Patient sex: M
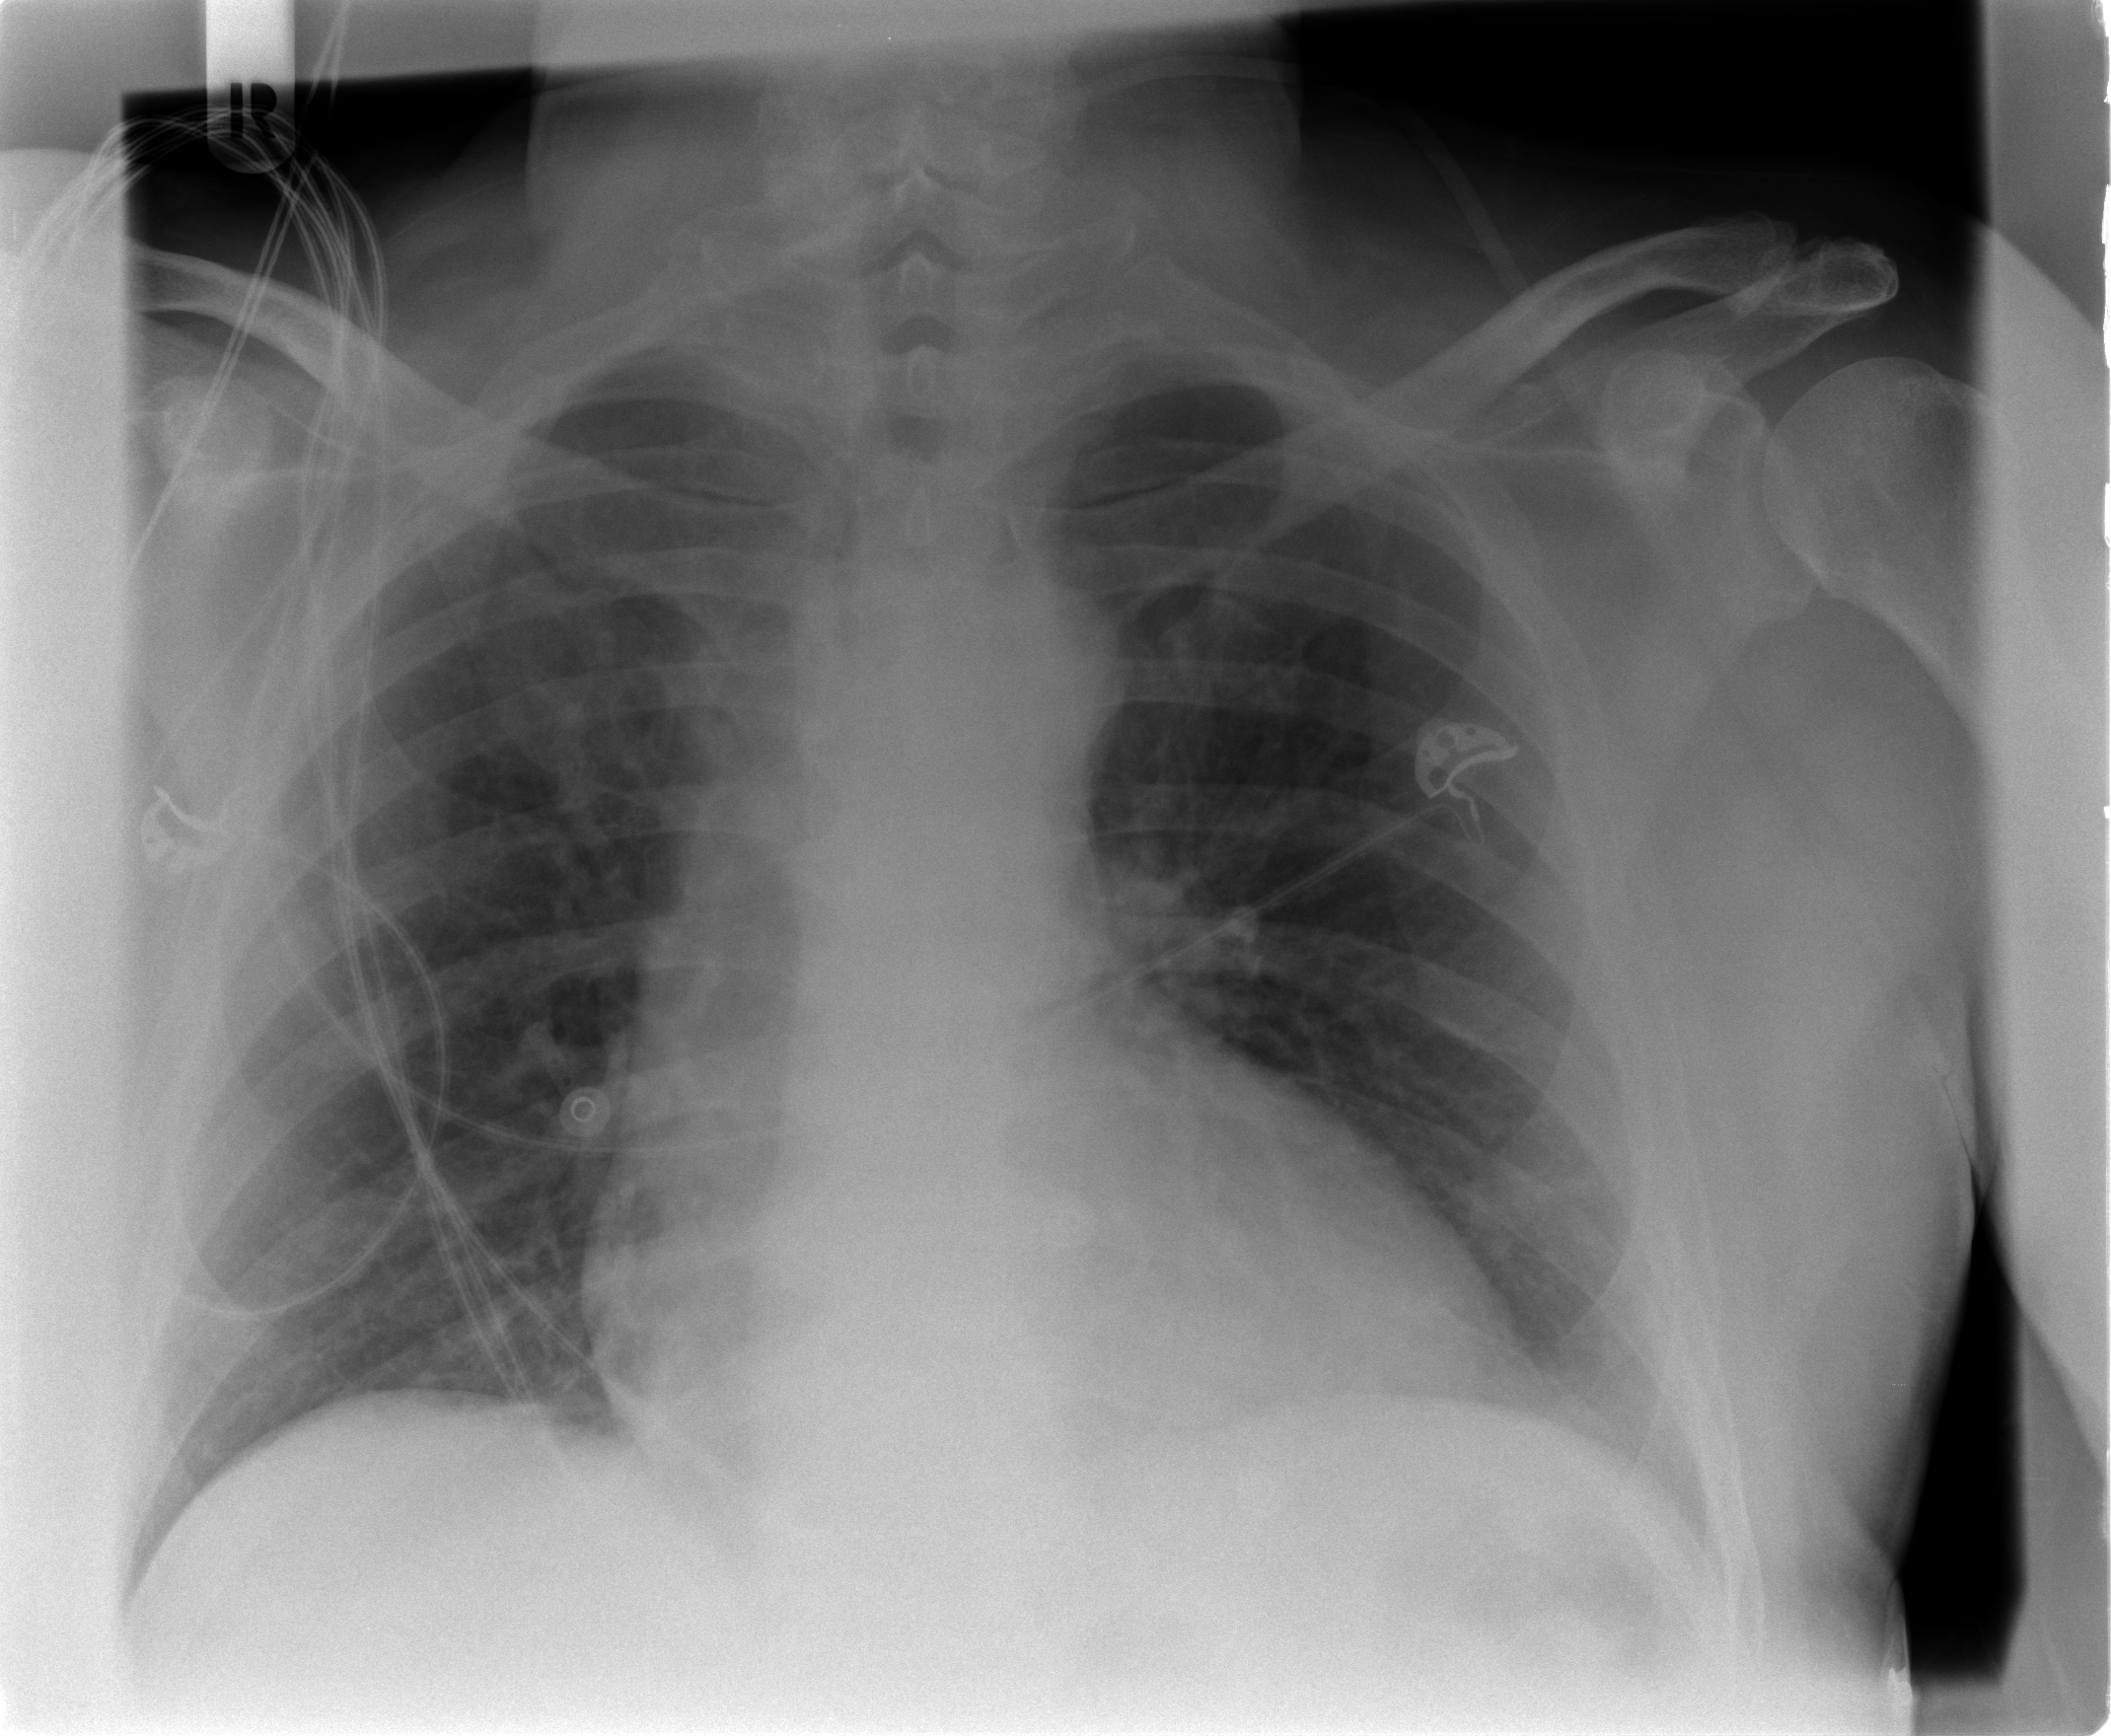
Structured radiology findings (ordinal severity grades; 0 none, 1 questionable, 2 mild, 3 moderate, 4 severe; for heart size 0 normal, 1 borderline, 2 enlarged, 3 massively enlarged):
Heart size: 1
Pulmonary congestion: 2
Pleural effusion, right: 0
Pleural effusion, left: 0
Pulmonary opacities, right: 0
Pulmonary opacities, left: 0
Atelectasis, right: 2
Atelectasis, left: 2